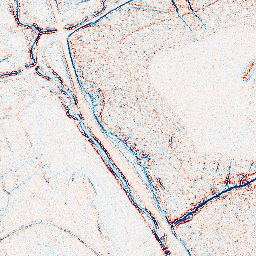
Category: edge_preserving
Decomposition family: anisotropic_diffusion
Decomposition parameters: iterations: 5
kappa: 10
gamma: 0.05
Upsampling method: sinc_hamming
Upsampling parameters: scale: 2
kernel_size: 16
Upsampling scale: 2